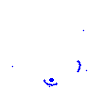
Particle: electron